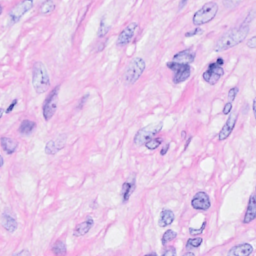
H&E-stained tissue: Breast